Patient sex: F
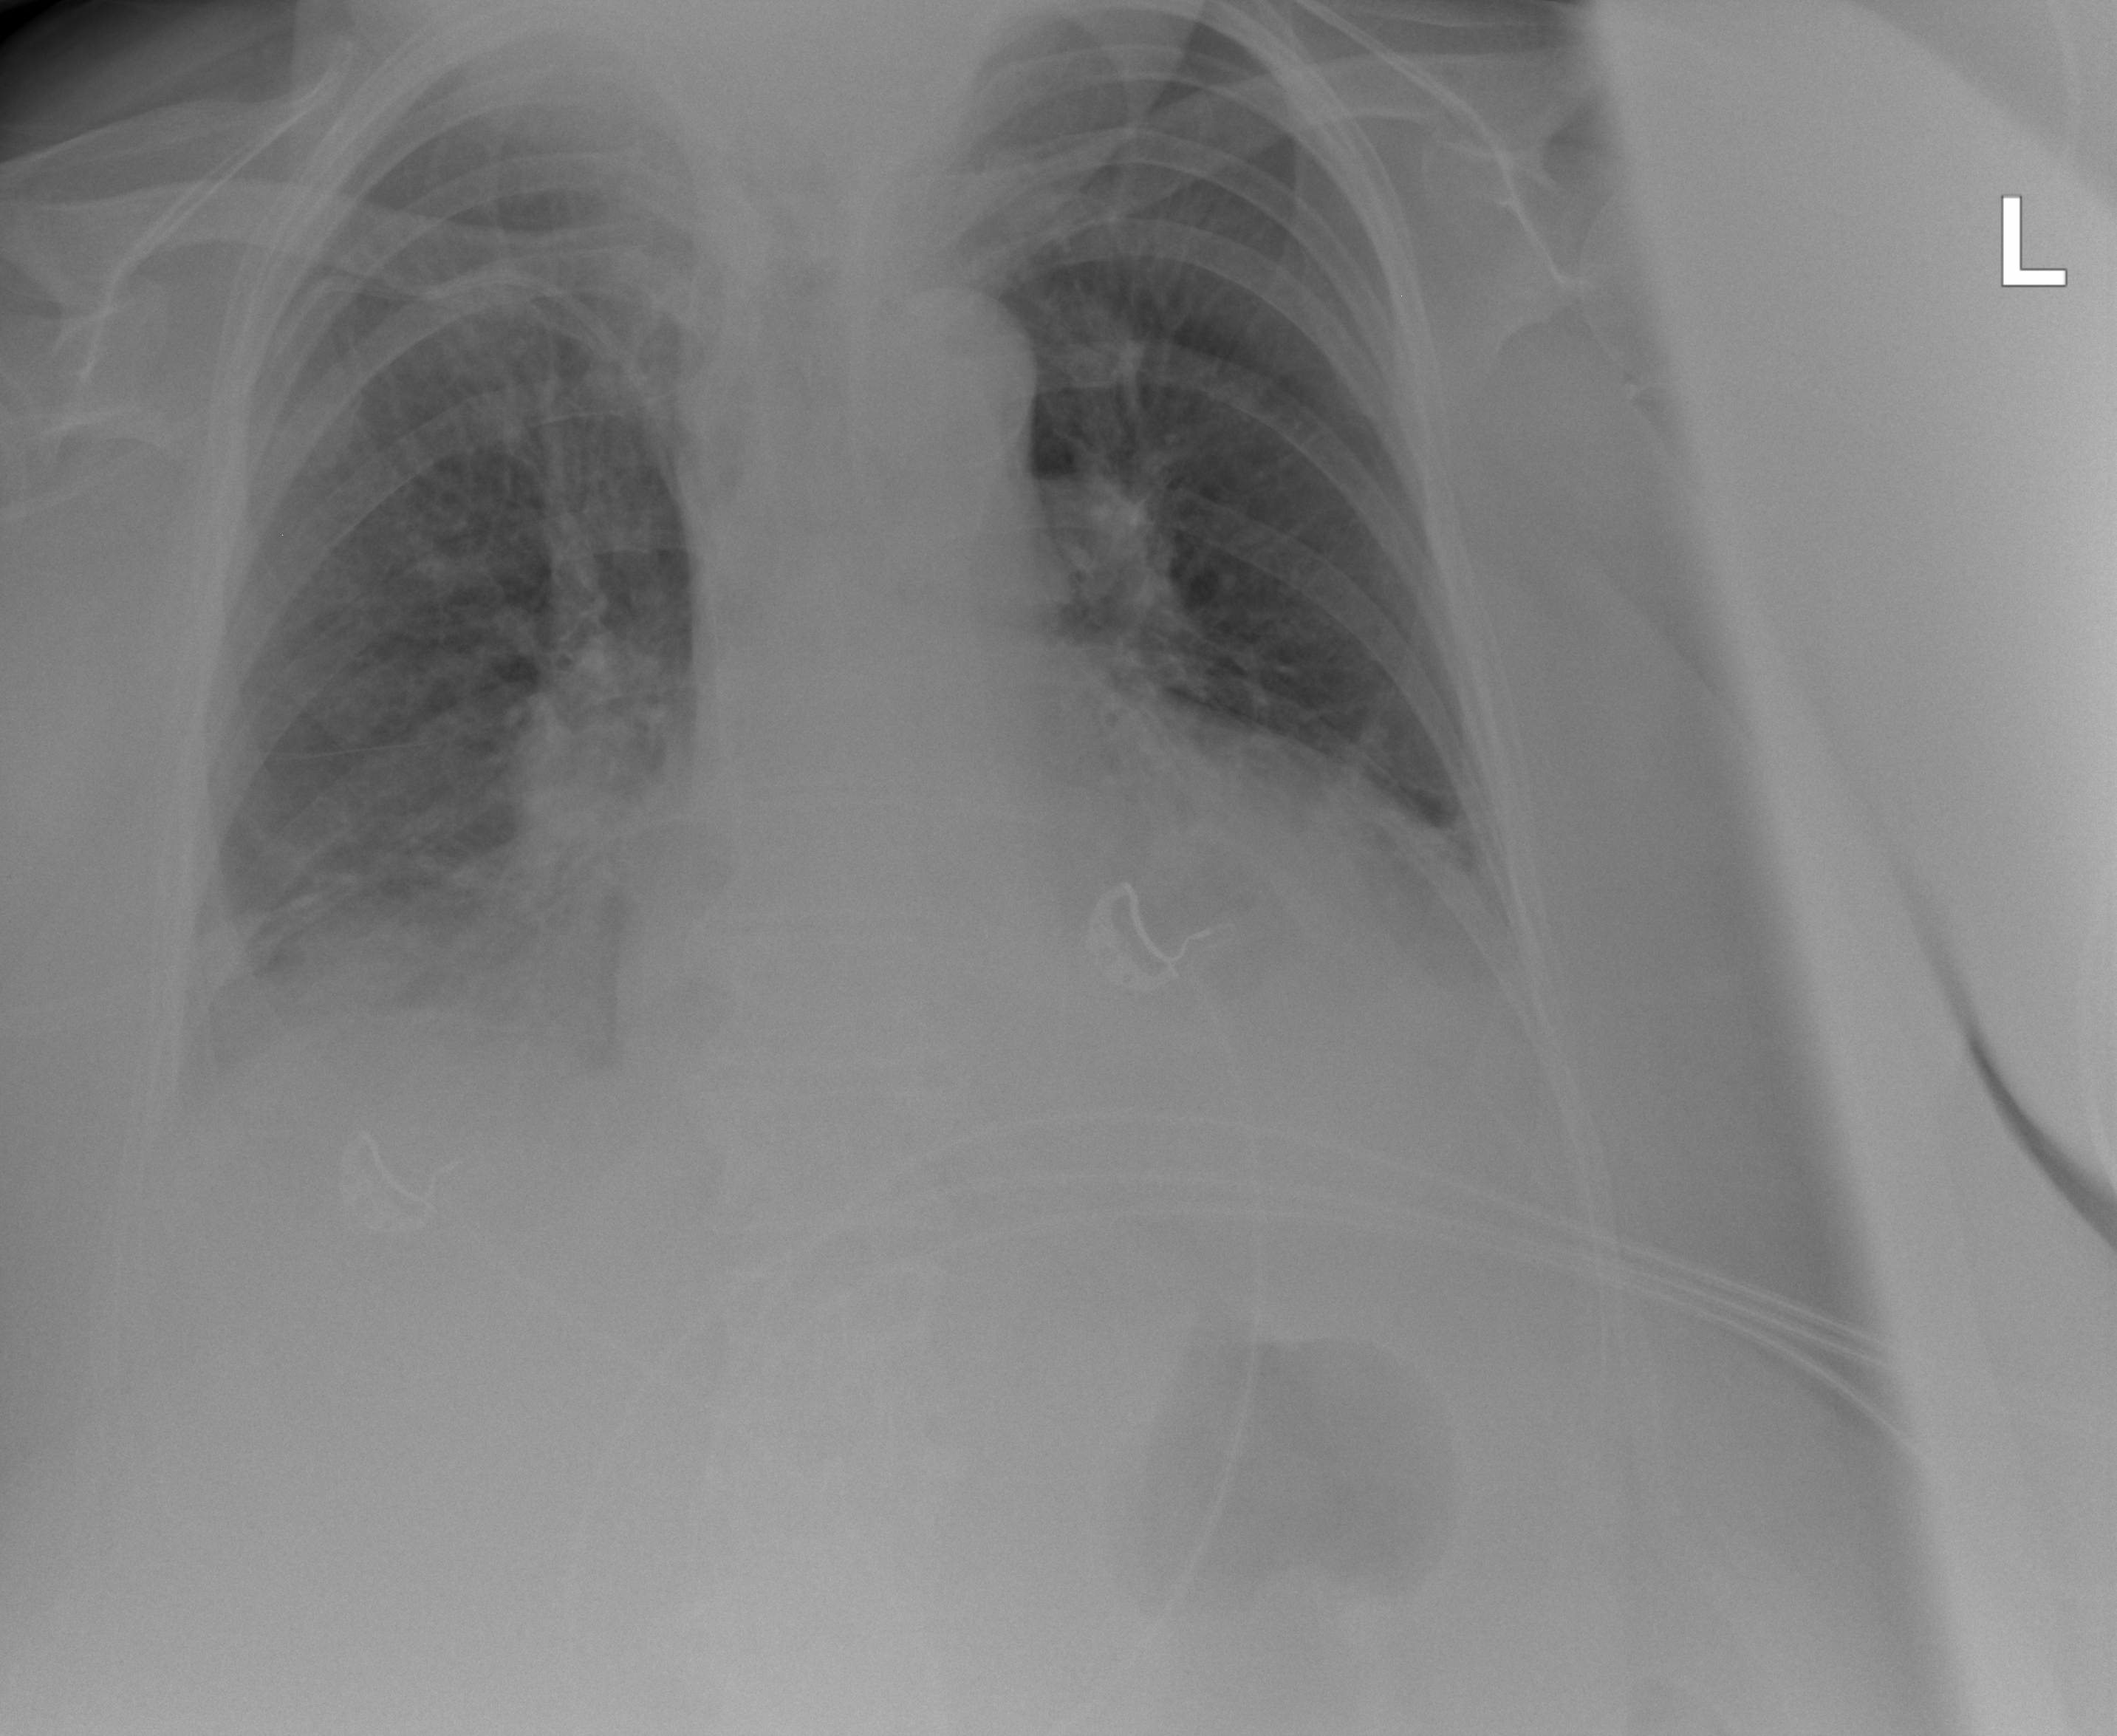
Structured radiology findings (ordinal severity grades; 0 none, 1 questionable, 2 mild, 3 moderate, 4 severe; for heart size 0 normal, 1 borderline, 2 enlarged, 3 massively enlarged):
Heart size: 2
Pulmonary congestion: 1
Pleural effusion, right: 2
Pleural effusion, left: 2
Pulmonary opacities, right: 2
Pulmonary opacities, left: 0
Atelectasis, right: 2
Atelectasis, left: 2